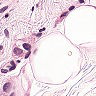
Metastatic tissue present: yes